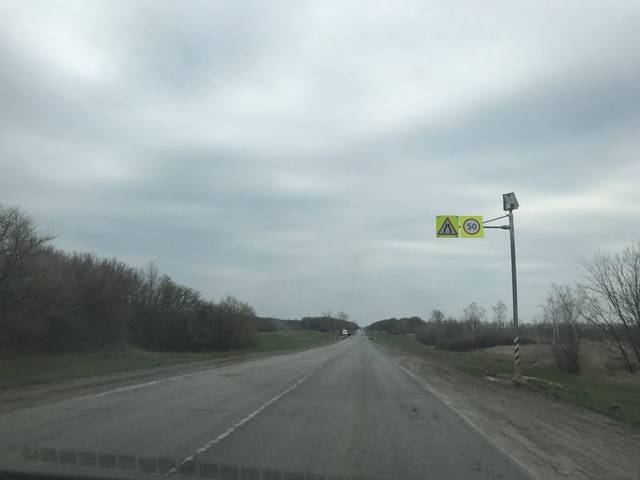
Region: Russia
Coordinates: 47.576, 40.145